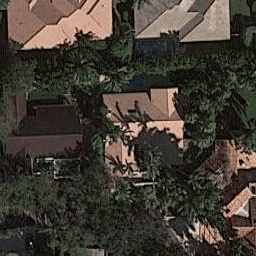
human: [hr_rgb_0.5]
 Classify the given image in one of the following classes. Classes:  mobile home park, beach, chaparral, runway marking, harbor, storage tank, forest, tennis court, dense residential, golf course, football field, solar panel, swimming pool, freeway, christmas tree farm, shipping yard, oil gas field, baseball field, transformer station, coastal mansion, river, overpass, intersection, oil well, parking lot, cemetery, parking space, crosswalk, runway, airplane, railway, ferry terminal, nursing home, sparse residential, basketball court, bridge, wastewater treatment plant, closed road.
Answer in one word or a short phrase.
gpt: coastal mansion